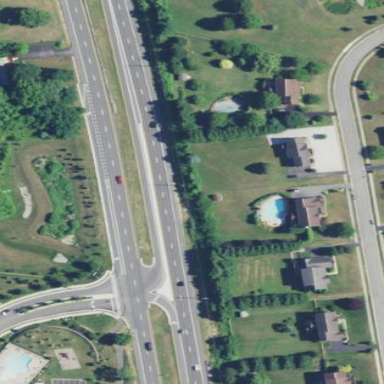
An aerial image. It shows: Traffic island with grass land use.